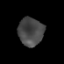
Tissue: prostate
Cell type: Epithelial cells
Senescence score: 0.3519
Nuclear area (px): 694
Mean DAPI intensity: 72.196